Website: bh-photo
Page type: cart
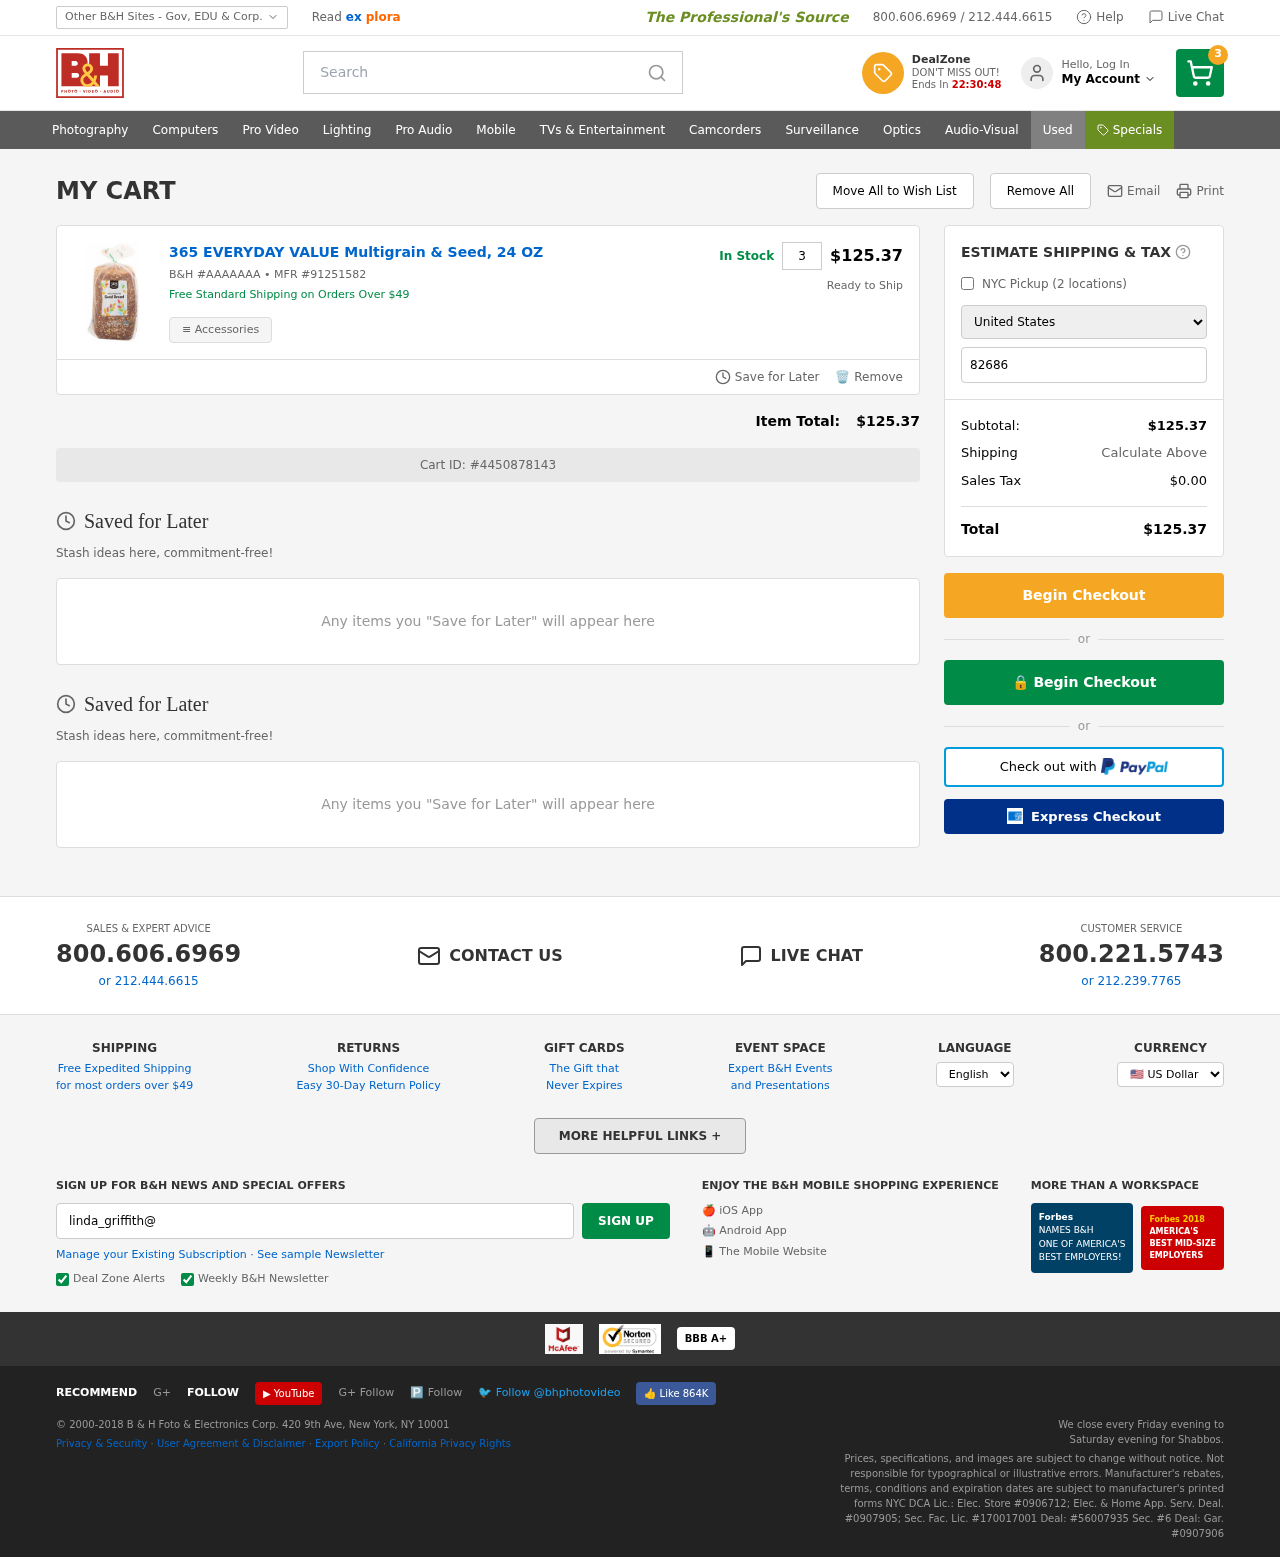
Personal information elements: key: PII_COUNTRY
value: United States
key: PII_EMAIL
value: linda_griffith@gmail.com
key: PII_POSTCODE
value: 82686
Product elements: key: PRODUCT1_NAME
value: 365 EVERYDAY VALUE Multigrain & Seed, 24 OZ
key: PRODUCT1_QUANTITY
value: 3
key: PRODUCT1_SKU
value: AAAAAAA
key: PRODUCT1_MFR
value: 91251582
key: PRODUCT1_SUBTOTAL
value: $125.37
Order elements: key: ORDER_NUM_ITEMS
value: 3
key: ORDER_SUBTOTAL
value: $125.37
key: ORDER_ID
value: #4450878143
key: ORDER_TAX
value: $0.00
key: ORDER_TOTAL
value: $125.37
Search elements: key: HEADER_SEARCH
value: Search